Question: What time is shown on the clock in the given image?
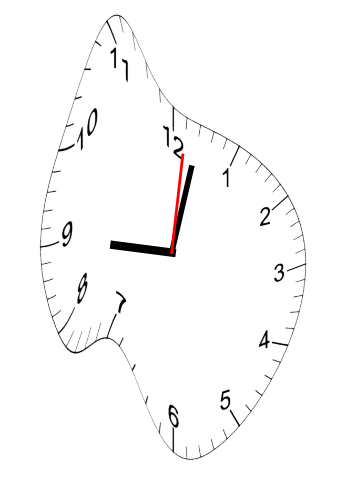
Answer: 09:02:01